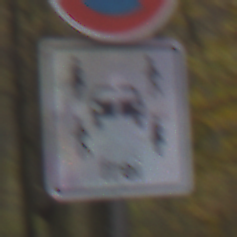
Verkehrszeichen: CarsharingfahrzeugeFrei
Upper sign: EingeschraenktesHalteverbot
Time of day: MorningAfternoon
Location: Outdoor (Nature)
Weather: Overcast
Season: Autumn
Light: Natural